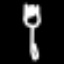
Label: fork